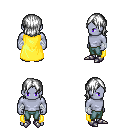
a pixel art fantasy rpg character, male body template, dark elf, purple skin, yellow cape, teal pants, white long bangs hairstyle, white cloth bandages, metal boots, four views (front, back, left, right), 2x2 character sprite sheet, small pixel art, hard edges, no anti-aliasing